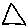
Label: triangle